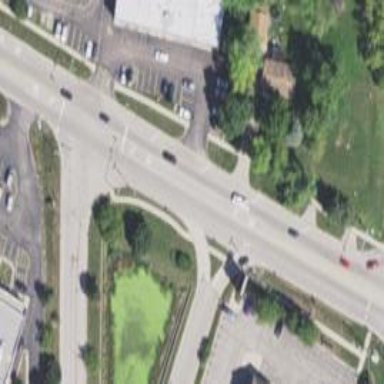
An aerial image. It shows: Secondary road with separate asphalt sidewalks.